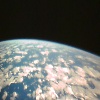
Label: cloud